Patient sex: M
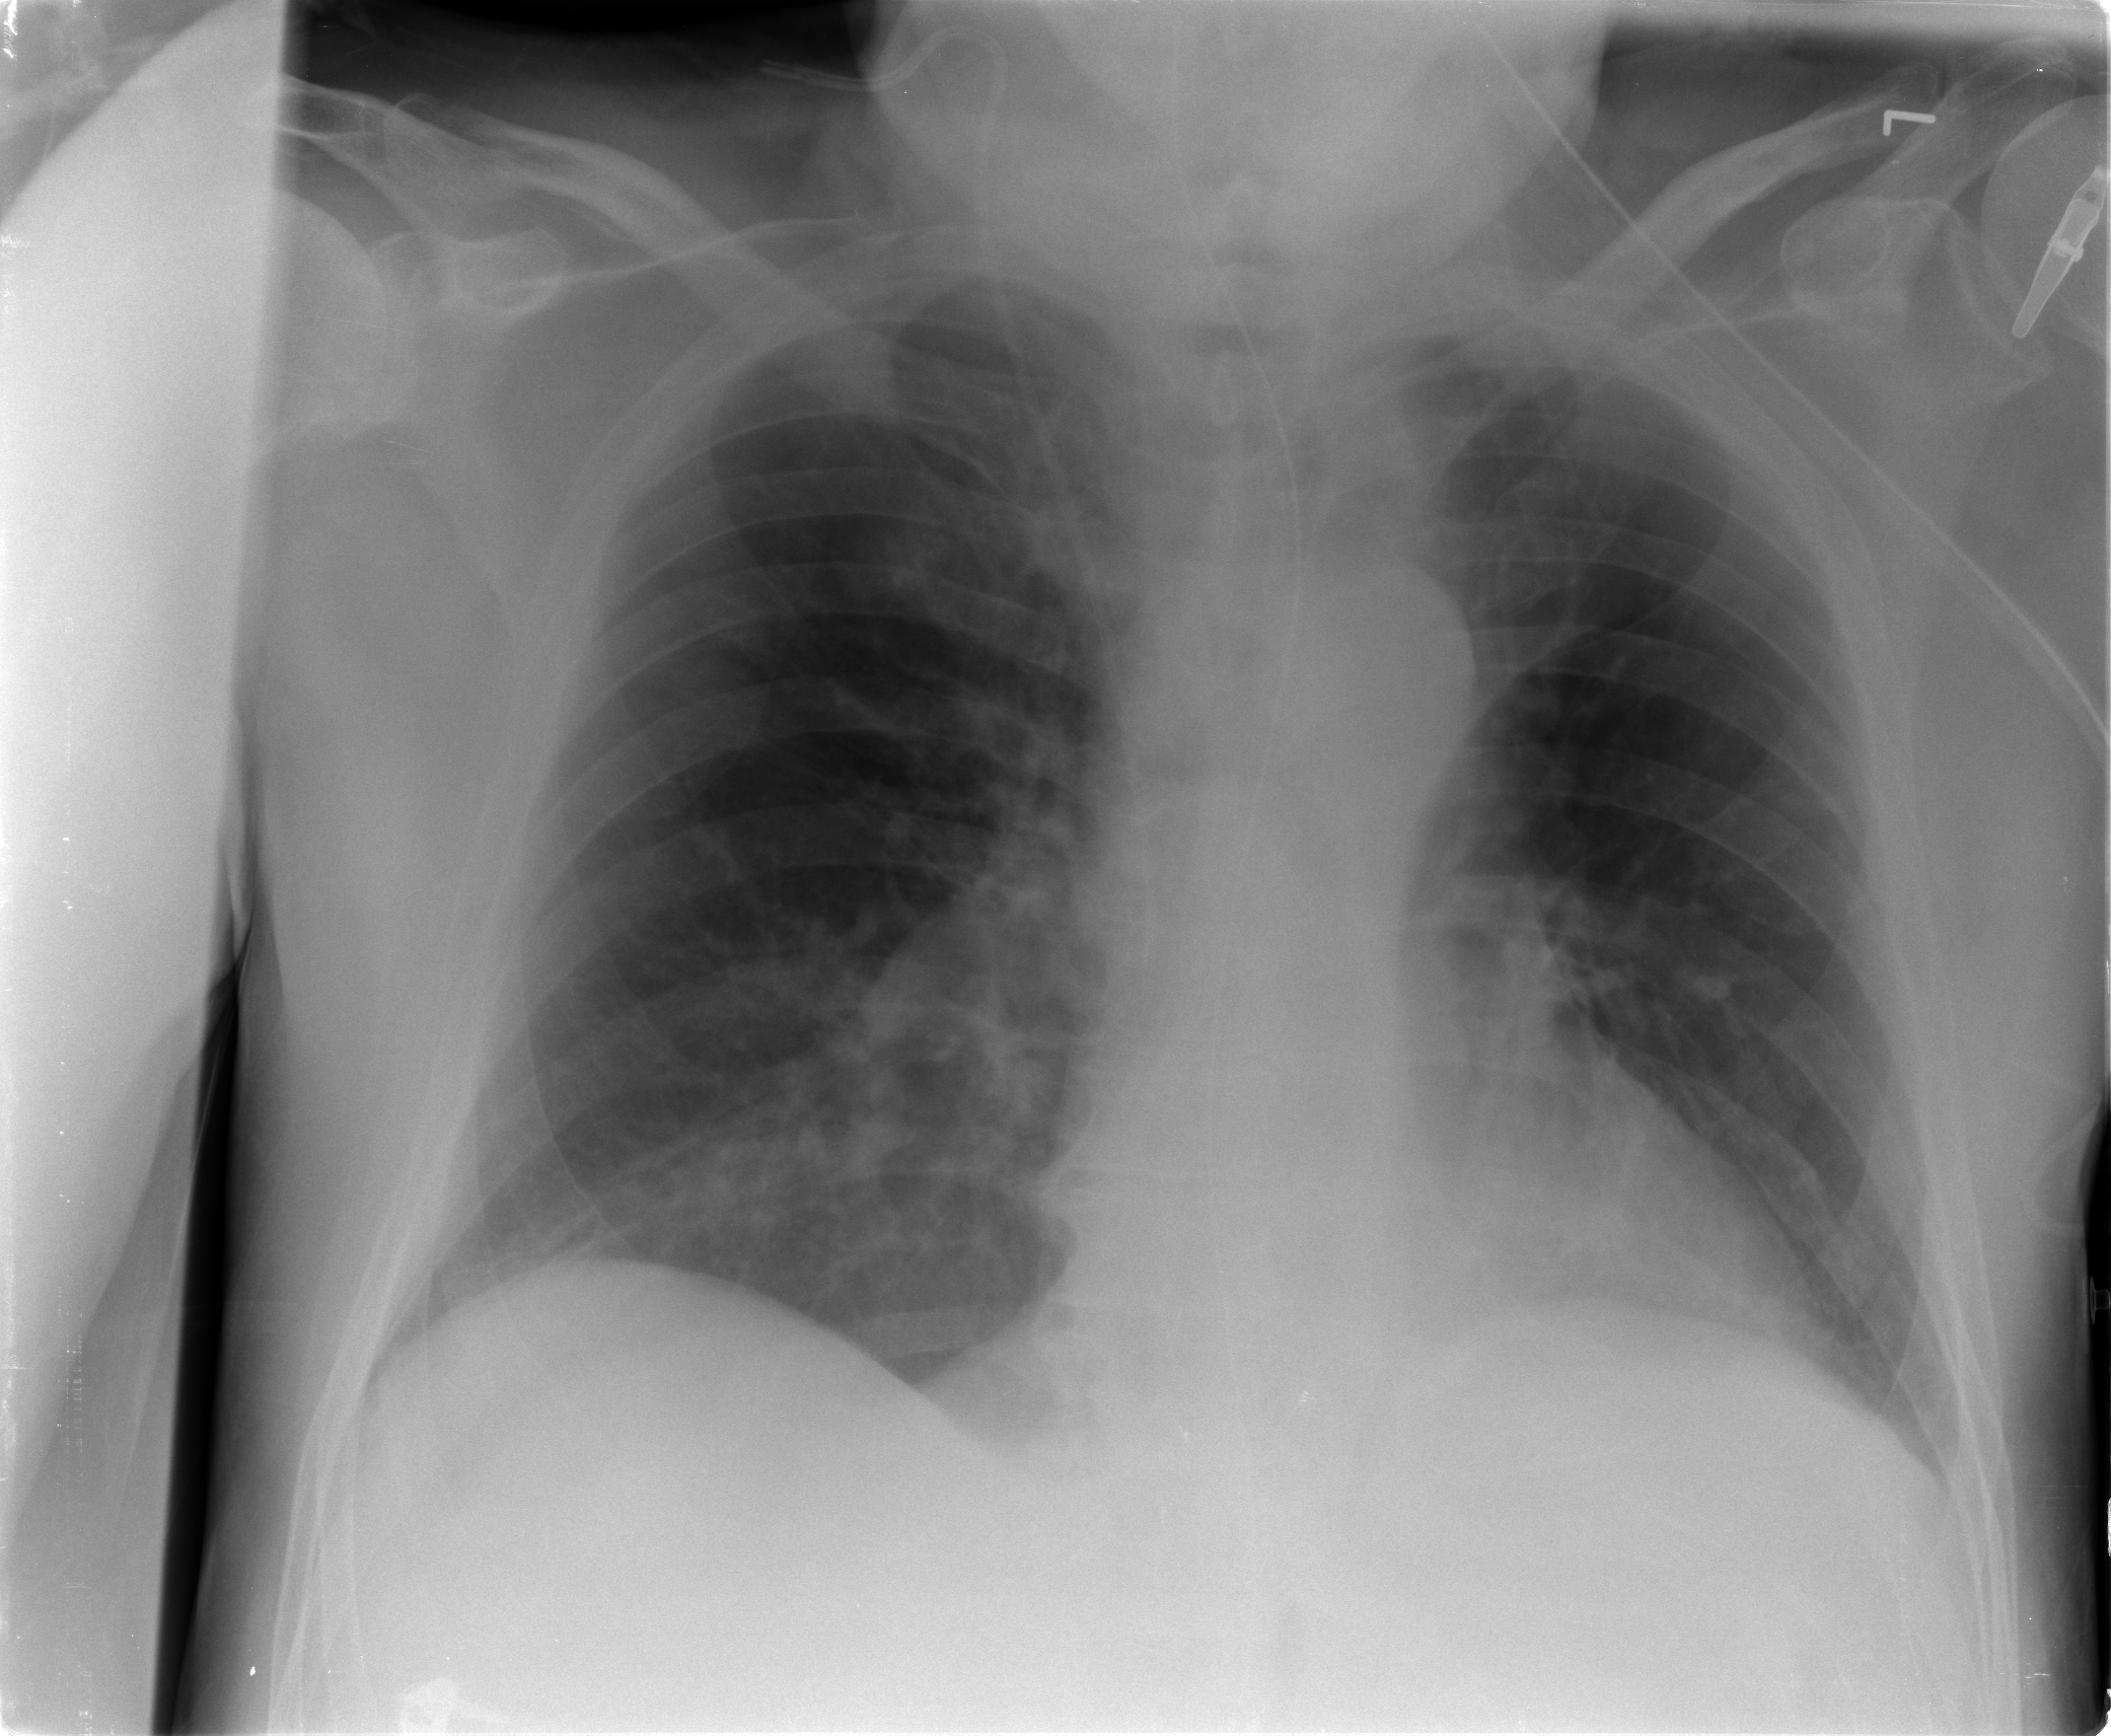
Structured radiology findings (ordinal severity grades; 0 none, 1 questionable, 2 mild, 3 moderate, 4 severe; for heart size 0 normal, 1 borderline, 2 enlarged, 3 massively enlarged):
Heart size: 0
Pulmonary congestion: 0
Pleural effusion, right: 0
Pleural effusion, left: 0
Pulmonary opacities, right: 0
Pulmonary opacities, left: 0
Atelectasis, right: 2
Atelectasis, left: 0